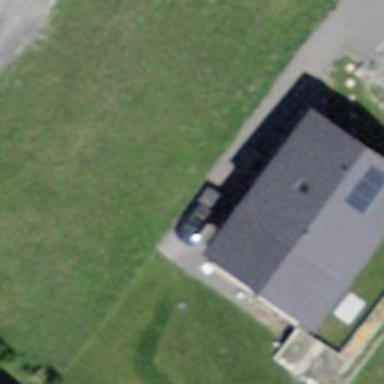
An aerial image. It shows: Simple and straightforward house.